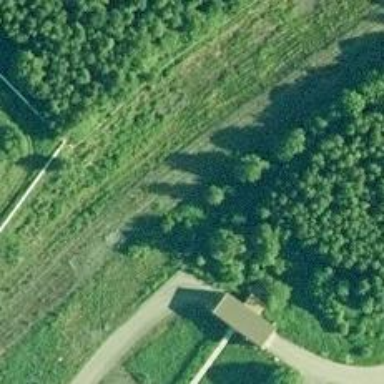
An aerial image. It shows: Unused railway yard.